Field crop: maize
Growth stage: 2
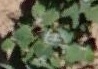
Species: chenopodium